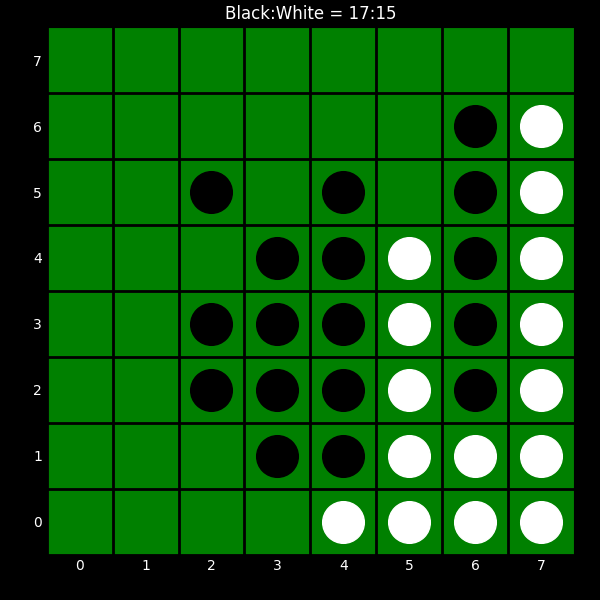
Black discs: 17
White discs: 15